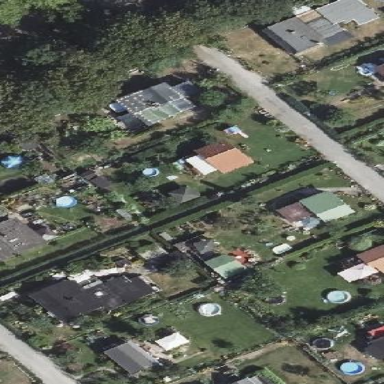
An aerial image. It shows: Plot within allotments.